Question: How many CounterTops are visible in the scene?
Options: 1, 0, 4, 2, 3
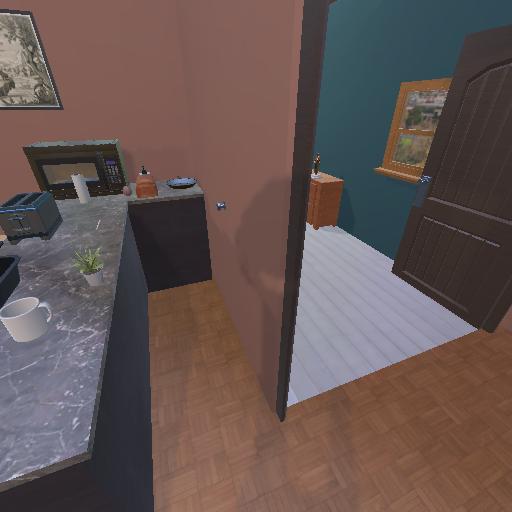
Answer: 1